Question: I have an XML file from a third party and it is broken up into non-static length lines delimited with Line Feeds.
There is also a strange first character that needs to be stripped from the file.
I am fairly certain that the two items above are causing issues loading the XML file with SSIS. If I remove them by hand (from a smaller sample), the XML file loads fine thru SSIS.
At this point I've tried using both SSIS and Powershell to attempt to fix the file.
SSIS resulted in strangely adding delimiters back in.
My attempts using Powershell were a little more fruitful on a small subset of the data, but my actual file will regularly be in excess of 2GB and I keep getting System.OutOfMemory exceptions. I have increased the "maxmemorypershellmb" for Powershell (and restarted winrm) but it seems to have had no effect preventing the OutOfMemory error.
Current Powershell attempts that work with a small sample file:
'''
-join ((Get-Content "C:\Code\input.xml") -replace '^\w$', '') | Set-Content -Path "C:\Code\output-nolinefeed.xml"
-join ((Get-Content "C:\Code\output-nolinefeed.xml").substring(1) | Set-Content -Path "C:\Code\output-nolinefeed-removefirstchar.xml"
'''
If both of the above commands run on the sample file, it will then import into SSIS (XML Source -> Derived Column -> SQL Server Destination).
Looking at it in Notepad++ (below), see how it appears to have some type of black smudge on the "less than" character. The other "less than" characters all appear normal. Also, the neon green is some type of space I can select as well.
When I open the file, it is UTF-8. Choosing Encoding -> Covert to ASCII results in the space and "less than" character being converted to a single question mark.

Reasons for weird first character and line feeds aside (assuming both cannot be handled with SSIS), at this point I need some command line editor that will gracefully handle large files.
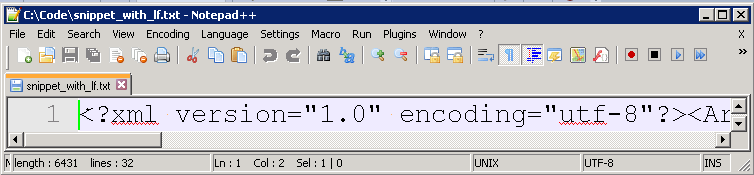
Answer: I would use the Foxe editor for monster XML files:
<URL>
It is astoundingly quick and seems reliable as far as I've used it.
Apparently it has a scripting language based on C++, but I havent tried that.